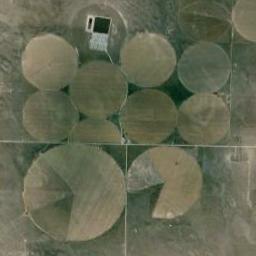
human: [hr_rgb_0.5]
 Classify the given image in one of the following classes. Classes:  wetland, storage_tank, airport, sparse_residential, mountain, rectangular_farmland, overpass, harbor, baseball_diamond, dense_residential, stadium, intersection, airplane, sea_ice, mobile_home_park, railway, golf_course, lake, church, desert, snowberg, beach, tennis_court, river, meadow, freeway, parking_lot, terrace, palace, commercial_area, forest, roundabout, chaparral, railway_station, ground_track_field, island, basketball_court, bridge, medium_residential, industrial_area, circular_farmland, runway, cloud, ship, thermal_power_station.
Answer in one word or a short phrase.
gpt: circular_farmland